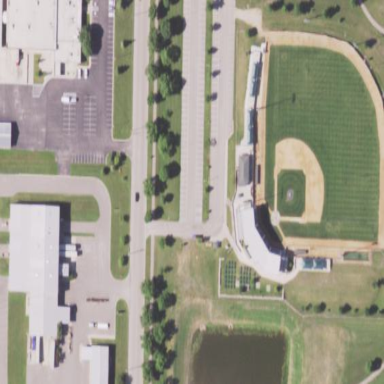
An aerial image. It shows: Baseball stadium for sports and leisure activities.